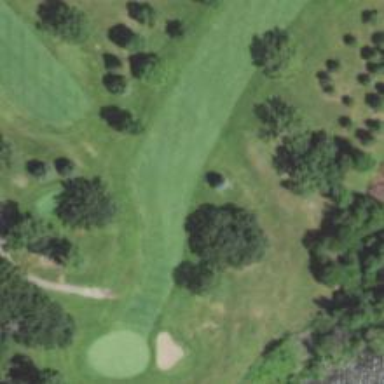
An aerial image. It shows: View of golf hole.